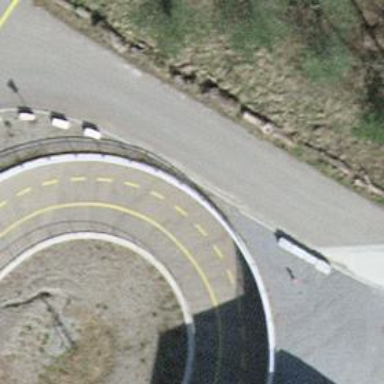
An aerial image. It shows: Segregated cycle path with asphalt surface.